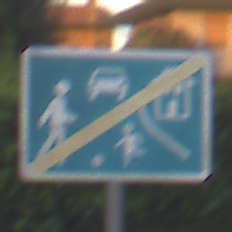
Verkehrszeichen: EndeVerkehrsberuhigterBereich
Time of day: SunriseSunset
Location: Outdoor (Urban)
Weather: Clear
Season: NotSpecified
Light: Natural